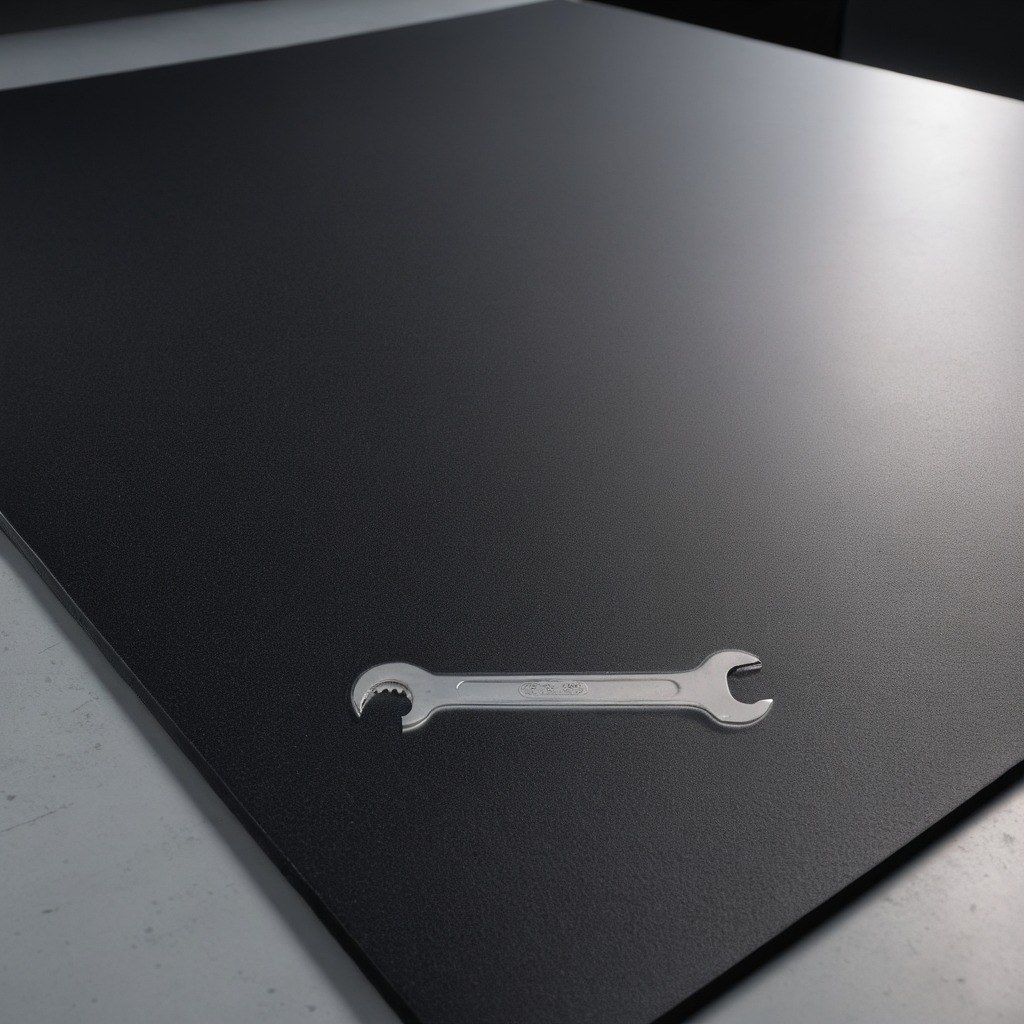
An wrench is lying on the clean granite tabletop.